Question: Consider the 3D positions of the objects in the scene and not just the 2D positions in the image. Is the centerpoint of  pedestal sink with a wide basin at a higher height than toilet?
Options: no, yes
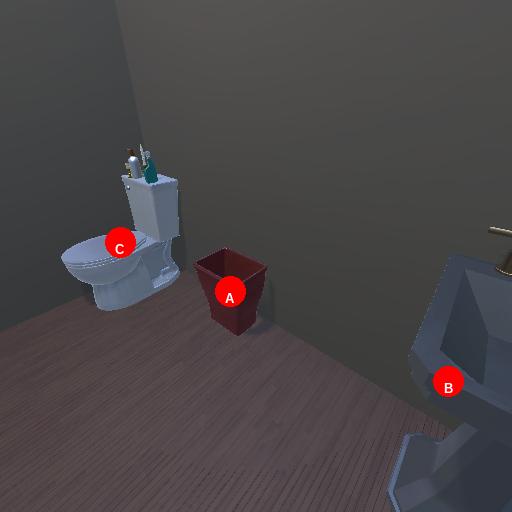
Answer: no